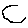
Label: hexagon